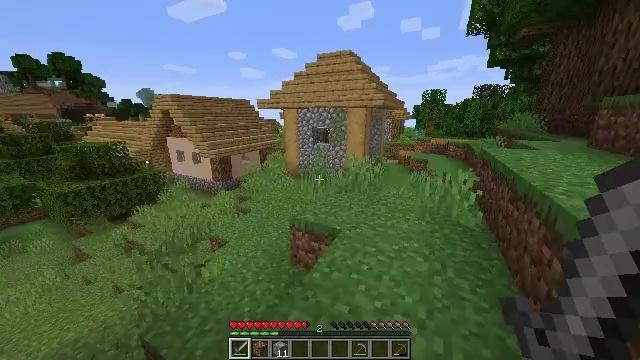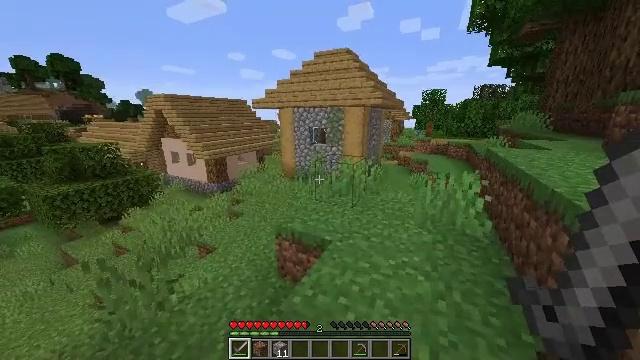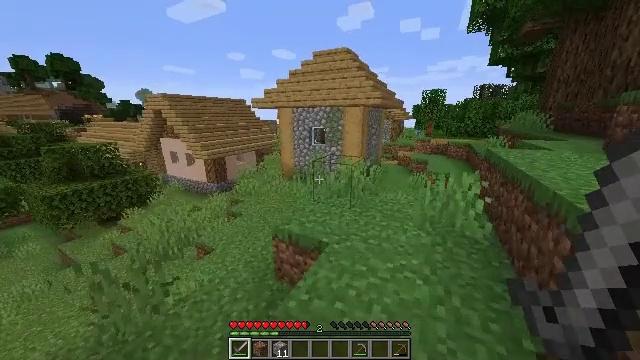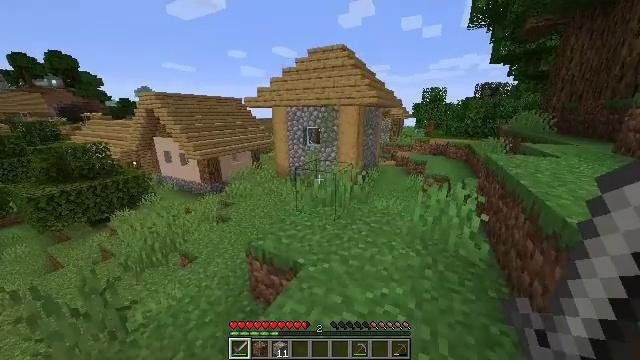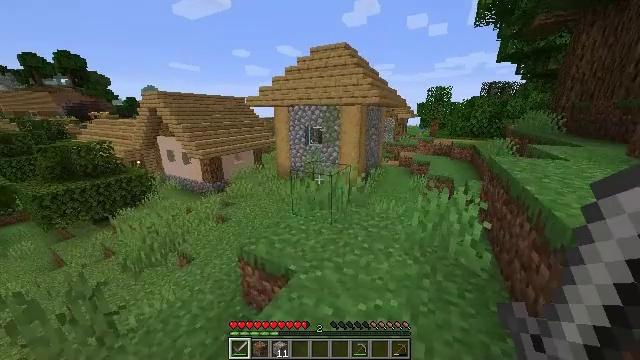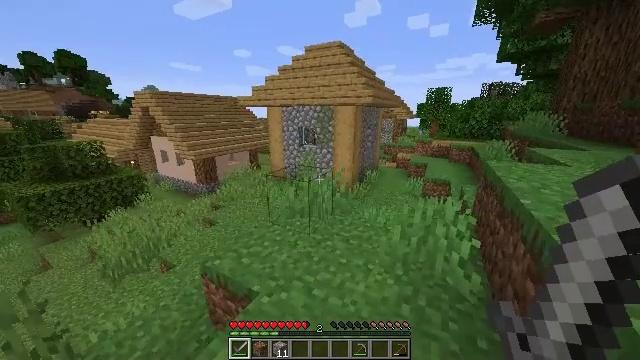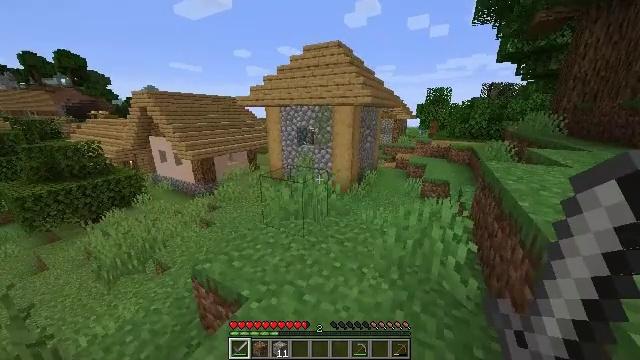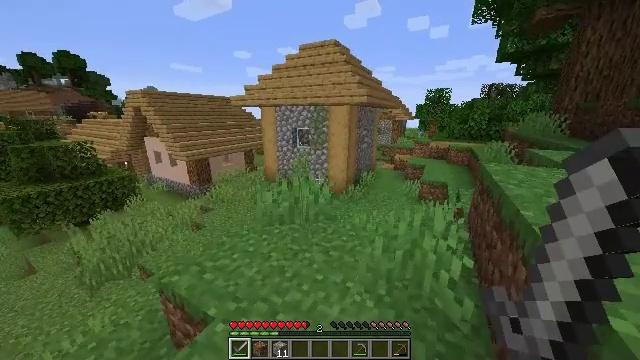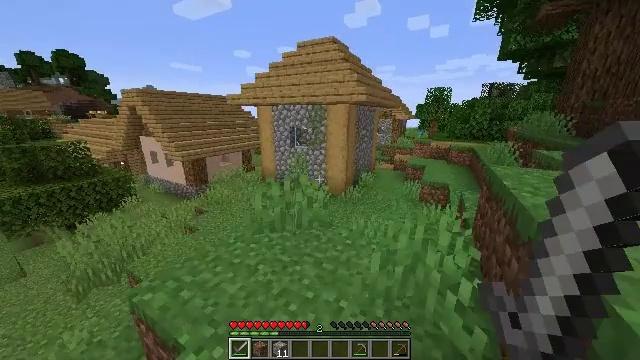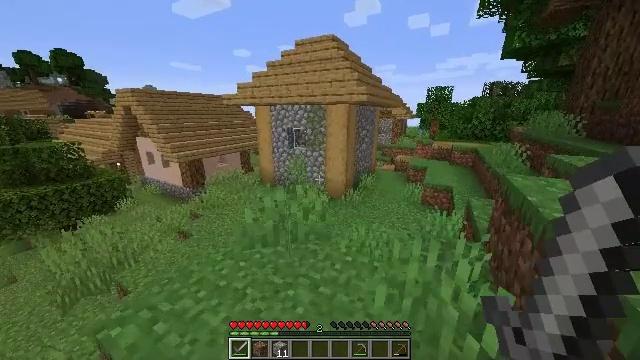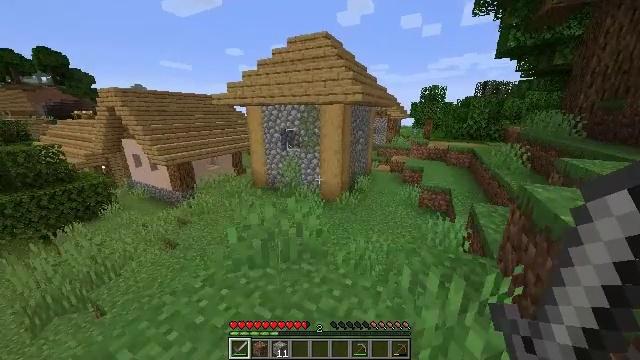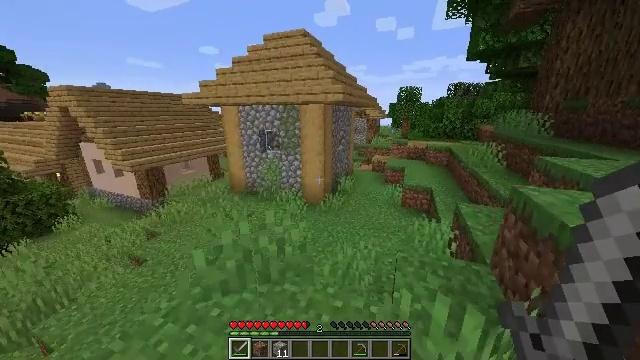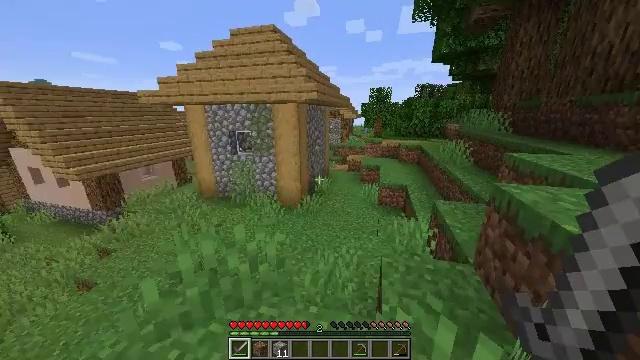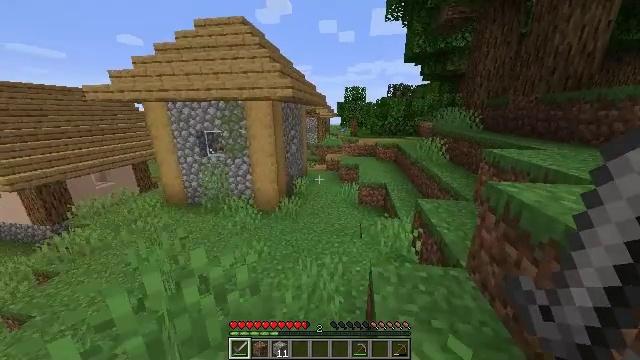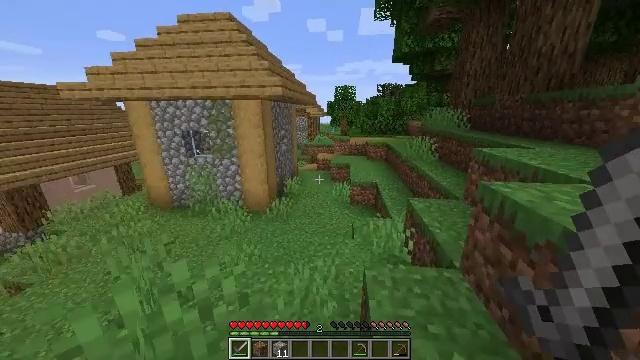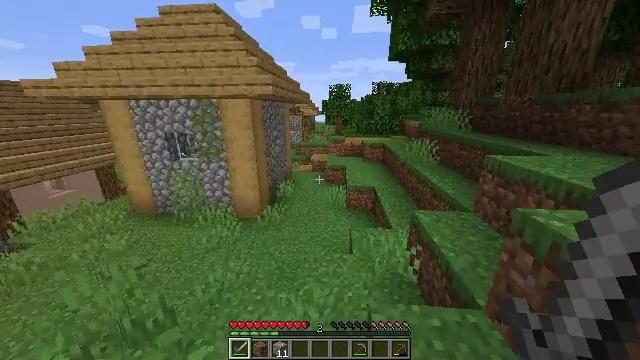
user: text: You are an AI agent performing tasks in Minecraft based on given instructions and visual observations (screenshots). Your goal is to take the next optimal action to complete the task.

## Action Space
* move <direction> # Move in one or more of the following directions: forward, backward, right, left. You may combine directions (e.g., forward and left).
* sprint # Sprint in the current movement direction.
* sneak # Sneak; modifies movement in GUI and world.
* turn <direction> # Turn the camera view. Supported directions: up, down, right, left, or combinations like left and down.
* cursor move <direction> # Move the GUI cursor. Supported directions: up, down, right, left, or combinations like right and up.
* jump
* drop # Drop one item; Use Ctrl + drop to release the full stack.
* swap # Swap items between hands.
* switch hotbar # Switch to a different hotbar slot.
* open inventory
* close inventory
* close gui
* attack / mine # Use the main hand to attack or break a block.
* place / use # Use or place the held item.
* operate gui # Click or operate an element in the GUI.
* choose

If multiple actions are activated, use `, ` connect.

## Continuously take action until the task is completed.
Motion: motion action
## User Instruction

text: Attack the white bed to collect it.
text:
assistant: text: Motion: move forward and move right
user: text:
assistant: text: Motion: move forward and move right
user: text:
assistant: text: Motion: move forward and move right
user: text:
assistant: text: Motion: move forward and move right, turn left
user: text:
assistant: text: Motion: move forward and move right
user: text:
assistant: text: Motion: move forward and move right
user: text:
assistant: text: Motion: move forward
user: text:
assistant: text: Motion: move forward
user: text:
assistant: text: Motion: move forward
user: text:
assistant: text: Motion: move forward, turn right
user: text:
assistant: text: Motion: move forward, turn right
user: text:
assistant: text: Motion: move forward, turn right
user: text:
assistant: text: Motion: move forward, turn right
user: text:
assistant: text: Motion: move forward, turn right
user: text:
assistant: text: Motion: move forward, turn right
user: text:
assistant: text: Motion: move forward
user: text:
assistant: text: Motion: move forward
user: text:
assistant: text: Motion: move forward
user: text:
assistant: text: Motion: move forward
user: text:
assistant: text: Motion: move forward
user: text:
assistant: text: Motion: move forward
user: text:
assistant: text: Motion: move forward, jump
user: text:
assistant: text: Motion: move forward, jump
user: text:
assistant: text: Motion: move forward, turn right, jump
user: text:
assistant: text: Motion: move forward, turn right, jump
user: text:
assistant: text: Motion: move forward, turn right, jump
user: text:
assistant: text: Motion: move forward, turn right, jump
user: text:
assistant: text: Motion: move forward, turn right, jump
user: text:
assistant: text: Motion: move forward, jump
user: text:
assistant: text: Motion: move forward, jump